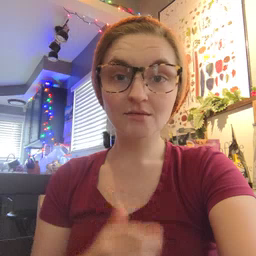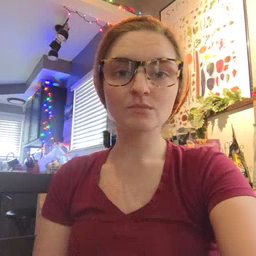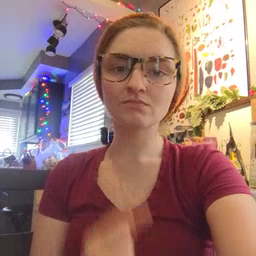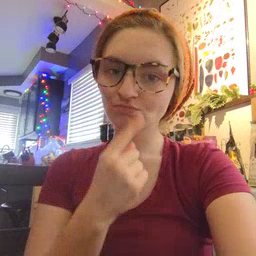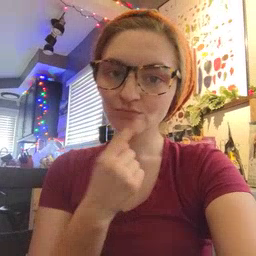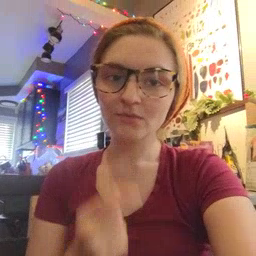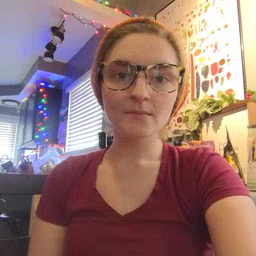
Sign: lips